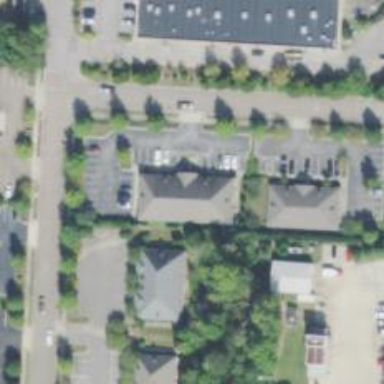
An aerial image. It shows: Clinic.